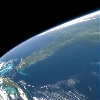
Label: water